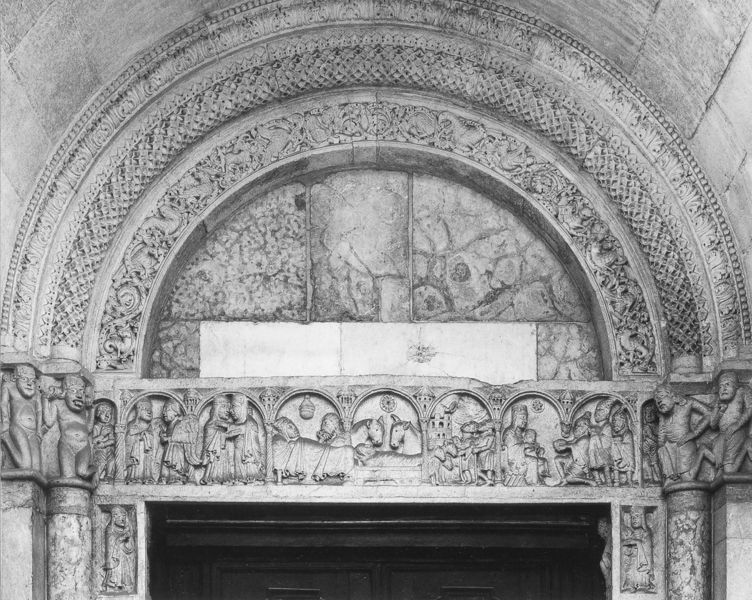
Titel: S. Maria Assunta in Piacenza
Standort: Piacenza, Dom S. Maria Assunta (EU - I - Lombardei)
Schlagwörter: frankreich, tür, ornament, stein, pferde, italien, figuren, bett, foto, romanik, tympanon